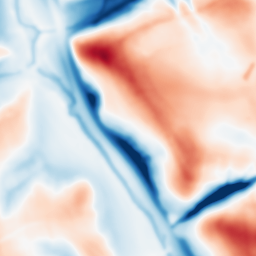
Category: multiscale
Decomposition family: dog_multiscale
Decomposition parameters: sigma_ratio: 1.6
n_scales: 5
base_sigma: 2
Upsampling method: lanczos
Upsampling parameters: scale: 4
Upsampling scale: 4